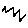
Label: zigzag